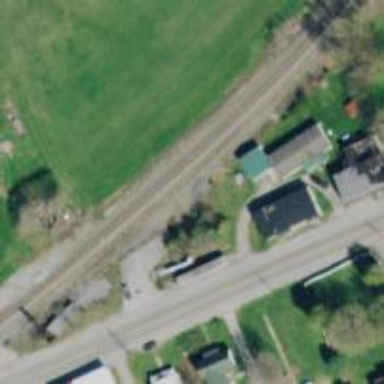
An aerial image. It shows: Railway siding for service.